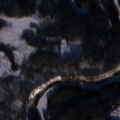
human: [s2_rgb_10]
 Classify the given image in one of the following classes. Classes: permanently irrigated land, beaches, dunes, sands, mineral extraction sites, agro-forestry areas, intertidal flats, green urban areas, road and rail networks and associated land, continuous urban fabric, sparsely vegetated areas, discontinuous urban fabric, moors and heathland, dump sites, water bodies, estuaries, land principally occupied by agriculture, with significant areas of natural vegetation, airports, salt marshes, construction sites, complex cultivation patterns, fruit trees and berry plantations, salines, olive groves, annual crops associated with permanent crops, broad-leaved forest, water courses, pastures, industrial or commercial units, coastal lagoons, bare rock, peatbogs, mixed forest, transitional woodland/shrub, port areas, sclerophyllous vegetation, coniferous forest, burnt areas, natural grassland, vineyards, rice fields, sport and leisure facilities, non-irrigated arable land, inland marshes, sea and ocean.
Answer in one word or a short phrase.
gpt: coniferous forest, mixed forest, transitional woodland/shrub